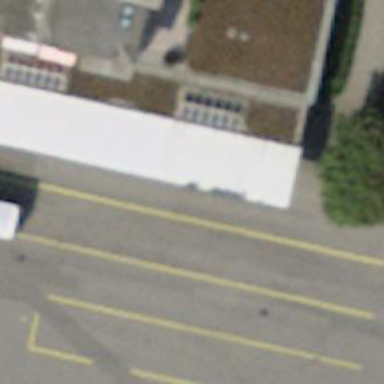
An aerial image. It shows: Bus station that also serves as public transport station.